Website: home-depot
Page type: customer-info-address
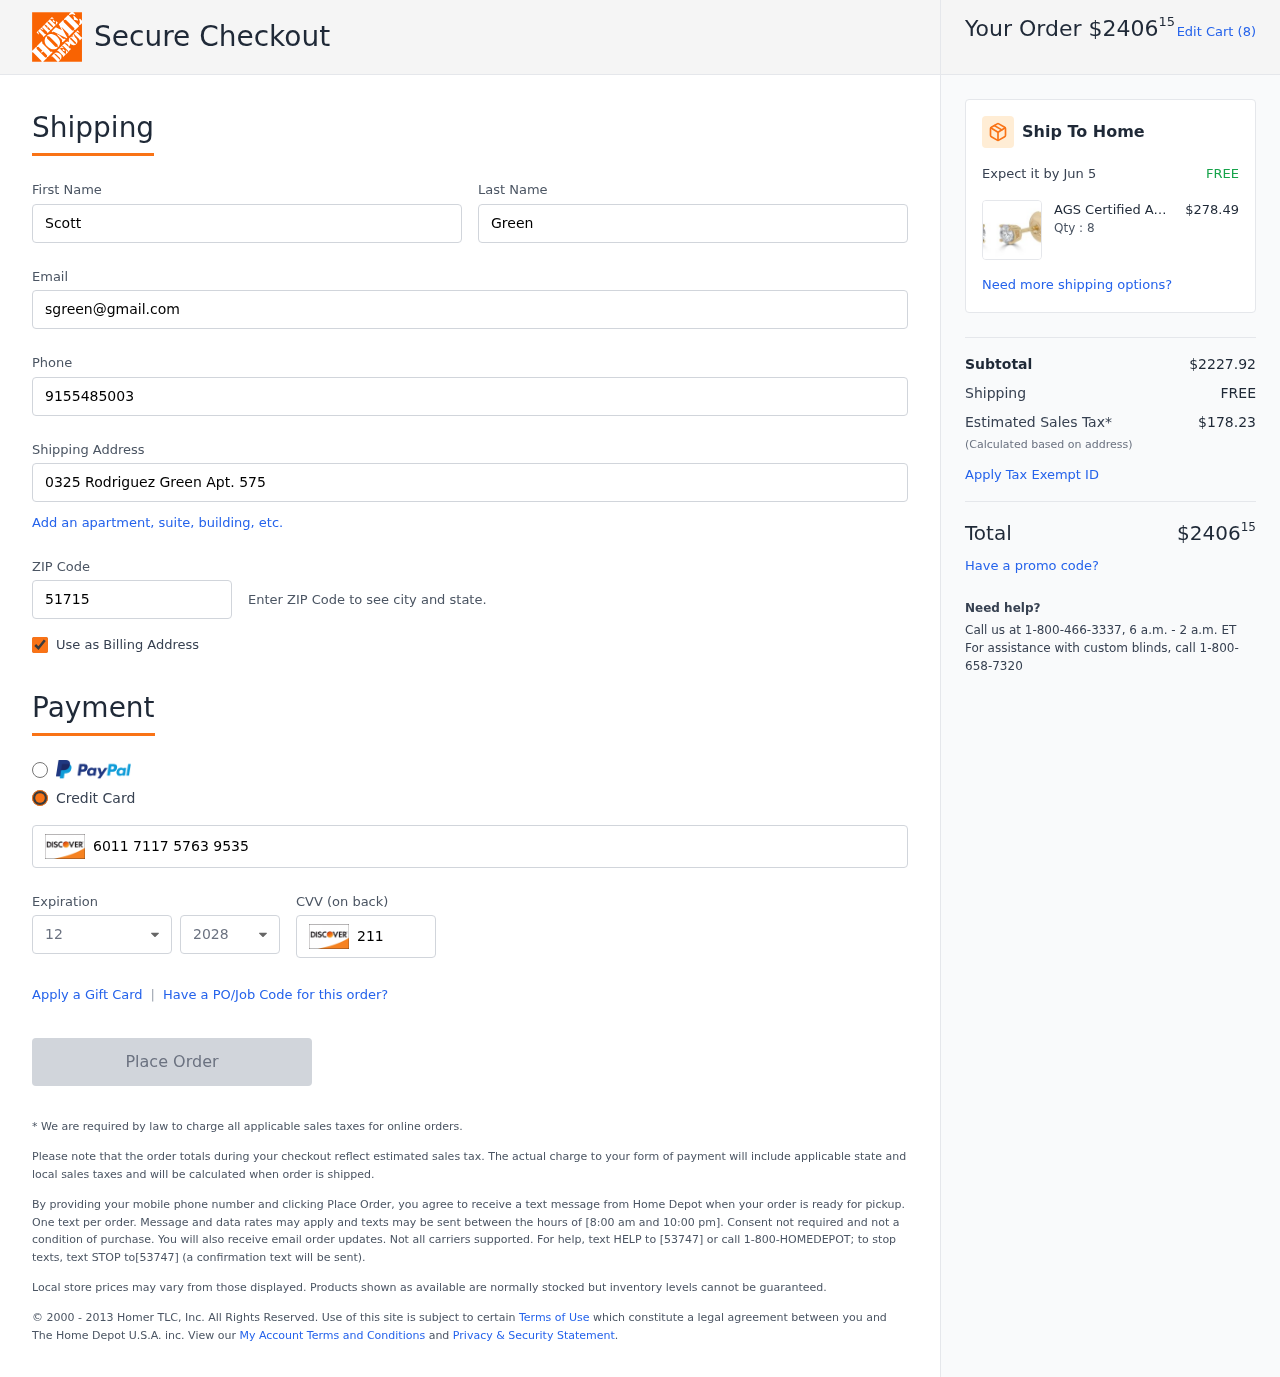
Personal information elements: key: PII_CARD_CVV
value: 211
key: PII_CARD_EXPIRY_MONTH
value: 12
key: PII_CARD_EXPIRY_YEAR
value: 28
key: PII_CARD_NUMBER
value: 6011 7117 5763 9535
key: PII_EMAIL
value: sgreen@gmail.com
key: PII_FIRSTNAME
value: Scott
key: PII_LASTNAME
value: Green
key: PII_PHONE
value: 9155485003
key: PII_POSTCODE
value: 51715
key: PII_STREET
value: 0325 Rodriguez Green Apt. 575
Product elements: key: PRODUCT1_BRAND
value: AGS Certified
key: PRODUCT1_NAME
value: AGS Certified 14k Yellow Gold Round-Cut Diamond Stud Earrings (3/4cttw, K-L Color, I1-I2 Clarity)
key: PRODUCT1_NAME
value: AGS Certified 14k Ye...
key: PRODUCT1_PRICE
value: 278.49
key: PRODUCT1_QUANTITY
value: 8
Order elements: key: ORDER_TOTAL
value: $240615
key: ORDER_NUM_ITEMS
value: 8
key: ORDER_DELIVERY_DATE
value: Jun 5
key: ORDER_SUBTOTAL
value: $2227.92
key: ORDER_SHIPPING_COST
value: FREE
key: ORDER_TAX
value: $178.23